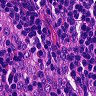
Metastatic tissue present: no